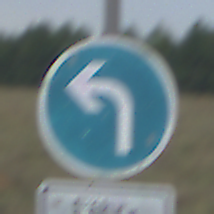
Verkehrszeichen: VorgeschriebeneFahrtrichtungLinks
Zusatzzeichen unten: SonstigeFahrzeugePersonengruppenFrei4
Umgebung: Outdoor, Nature
Tageszeit: Night
Wetter: Overcast
Licht: Artificial
Jahreszeit: NotSpecified
Kontrast: LowContrast